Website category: jobs
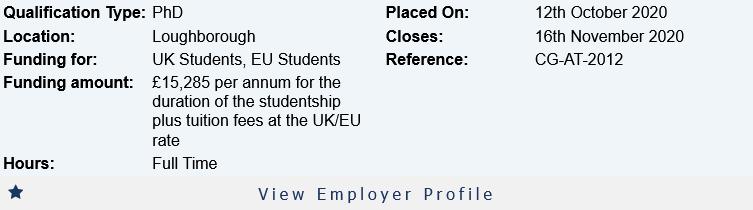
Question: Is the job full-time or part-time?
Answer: Full Time

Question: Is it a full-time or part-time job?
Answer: Full Time

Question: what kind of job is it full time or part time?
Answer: Full Time

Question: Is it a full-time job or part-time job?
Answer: Full Time

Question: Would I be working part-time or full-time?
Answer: Full Time

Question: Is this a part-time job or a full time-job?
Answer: Full Time

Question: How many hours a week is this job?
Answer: Full Time

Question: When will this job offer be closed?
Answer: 16th November 2020

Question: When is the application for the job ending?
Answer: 16th November 2020

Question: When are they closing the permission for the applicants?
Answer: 16th November 2020

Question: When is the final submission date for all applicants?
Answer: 16th November 2020

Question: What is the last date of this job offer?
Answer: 16th November 2020

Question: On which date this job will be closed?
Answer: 16th November 2020

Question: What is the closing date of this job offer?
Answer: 16th November 2020

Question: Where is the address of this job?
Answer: Loughborough

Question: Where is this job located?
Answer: Loughborough

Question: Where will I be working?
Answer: Loughborough

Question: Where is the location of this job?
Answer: Loughborough

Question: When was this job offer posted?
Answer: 12th October 2020

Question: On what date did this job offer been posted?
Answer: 12th October 2020